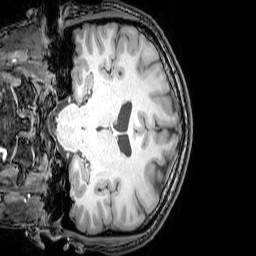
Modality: T1w
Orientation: coronal
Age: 26
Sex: male
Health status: healthy
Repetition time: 0.081 s
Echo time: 0.037 s